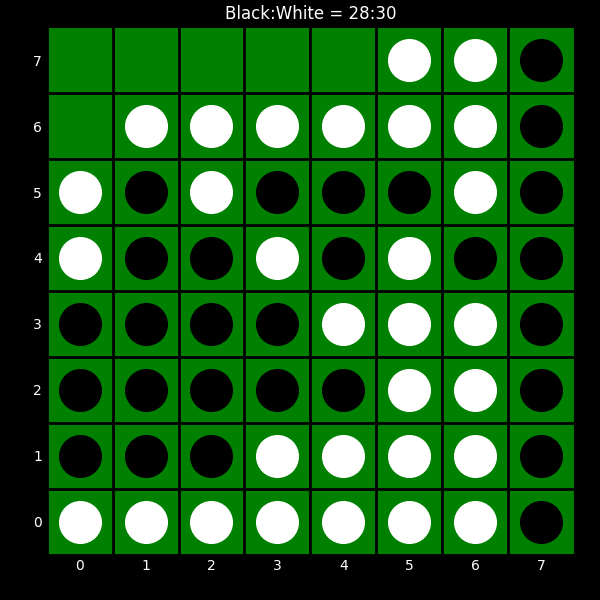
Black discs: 28
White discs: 30